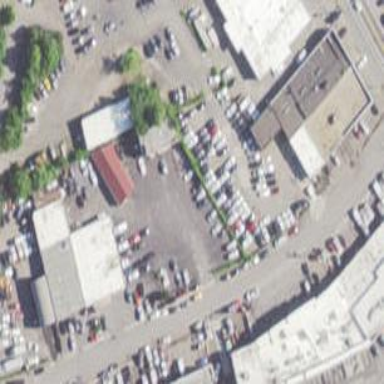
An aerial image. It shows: Commercial area.